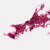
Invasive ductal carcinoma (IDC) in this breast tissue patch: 0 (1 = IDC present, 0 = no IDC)